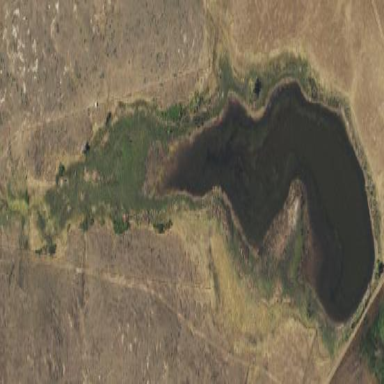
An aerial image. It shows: Reservoir area.